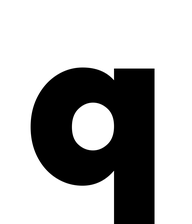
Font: Poppins-ExtraBold